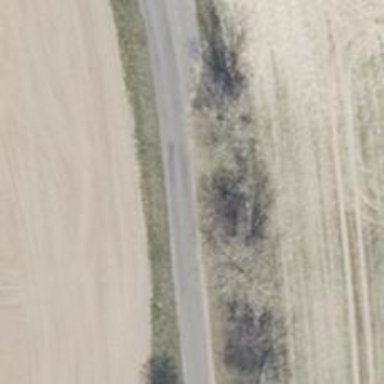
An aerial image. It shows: Unclassified road.